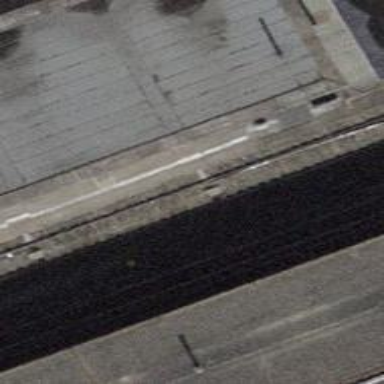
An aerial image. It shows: Railway switch.